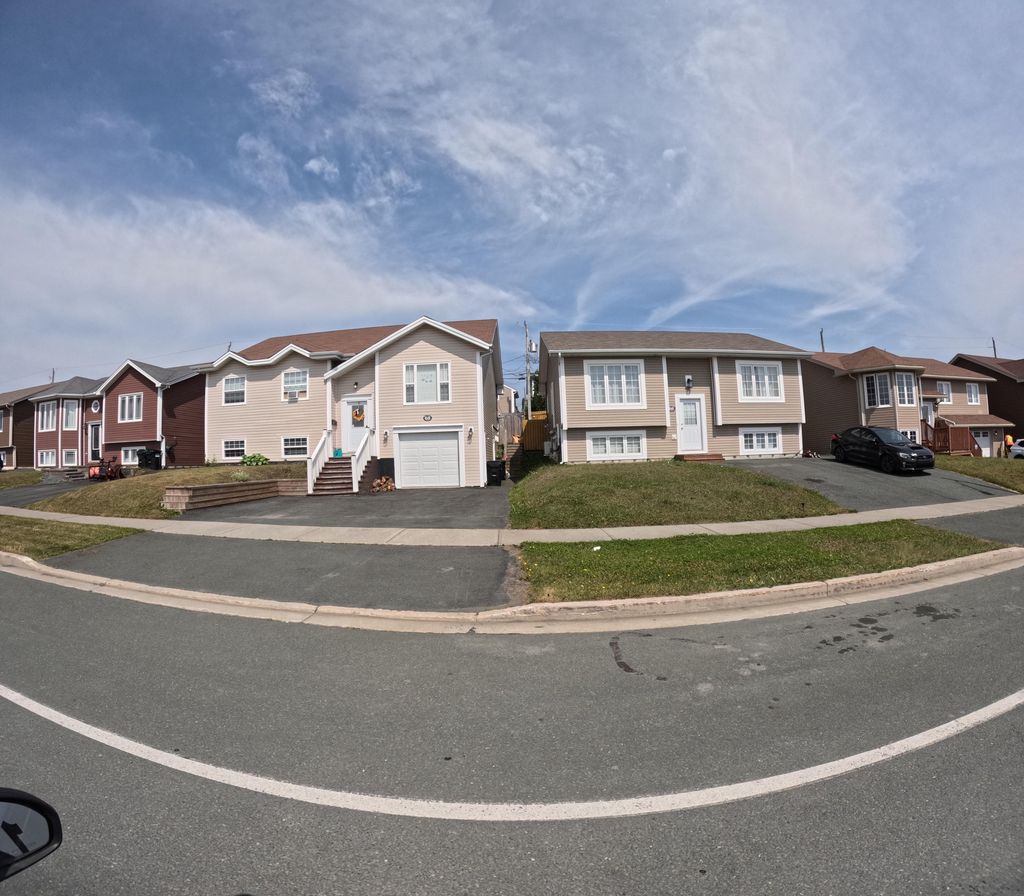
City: st_johns